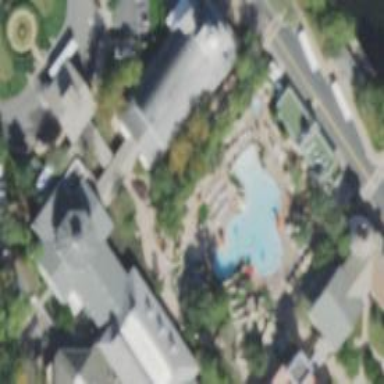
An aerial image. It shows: Water slide attraction.